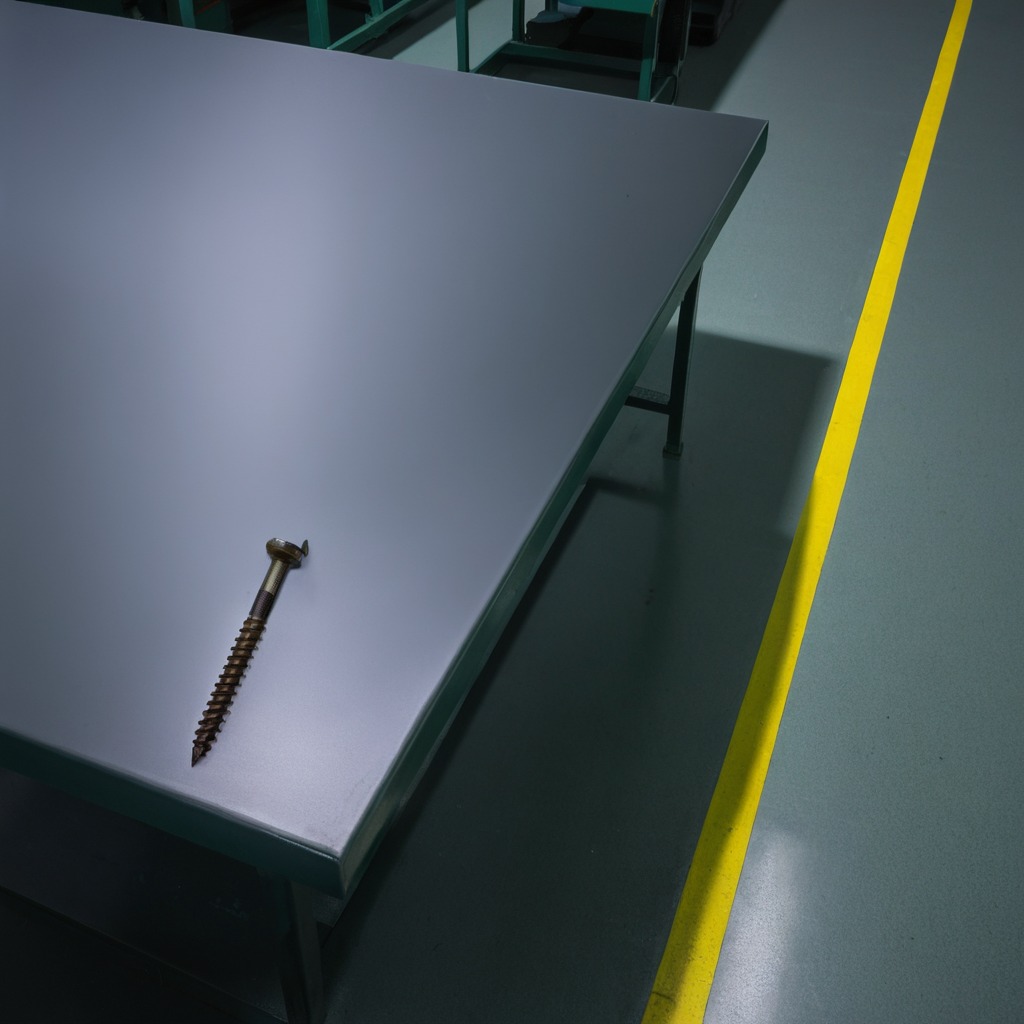
A metal screw is lying on a clean empty table in a railway signal maintenance room lit by harsh overhead fluorescents photorealistic surface textures crisp shadows high dynamic range